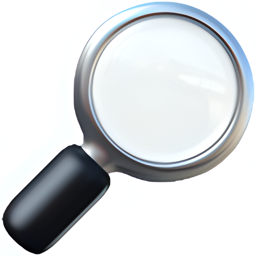
Name: right pointing magnifying glass
Emoji: 🔎
Group: Objects
Sub-group: light & video